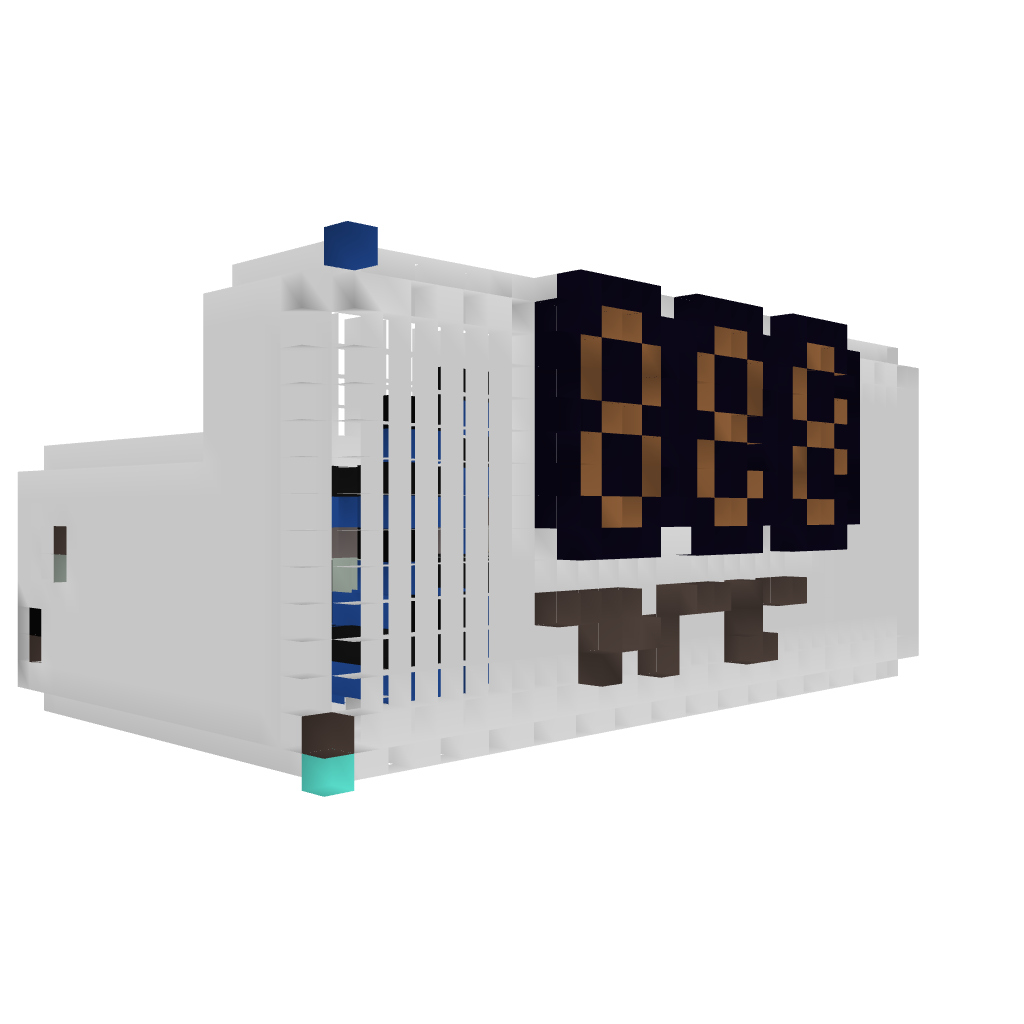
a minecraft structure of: Compact Day Counter